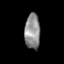
Tissue: skin
Cell type: Others
Senescence score: 0.2845
Nuclear area (px): 532
Mean DAPI intensity: 143.026